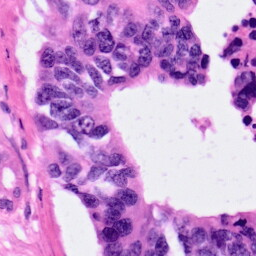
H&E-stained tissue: Pancreatic